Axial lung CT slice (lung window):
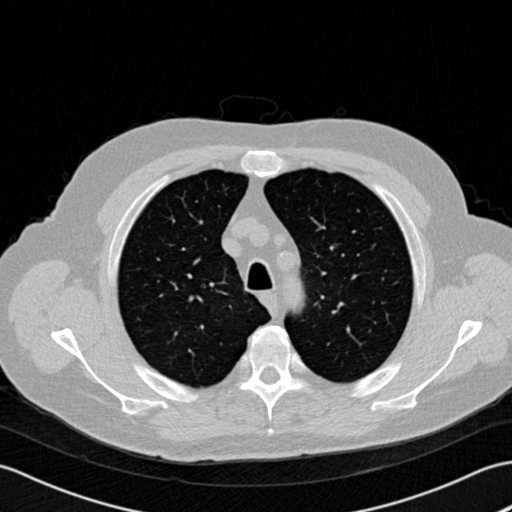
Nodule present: no